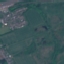
Land use / land cover class: Pasture